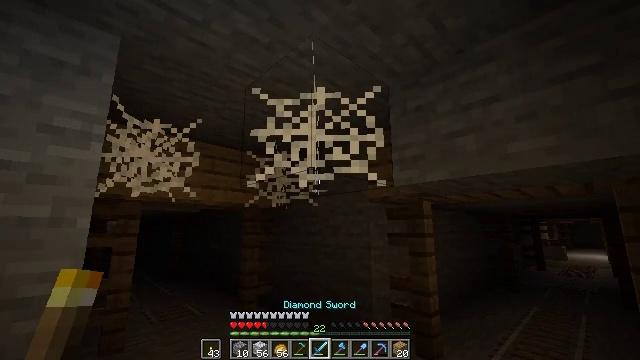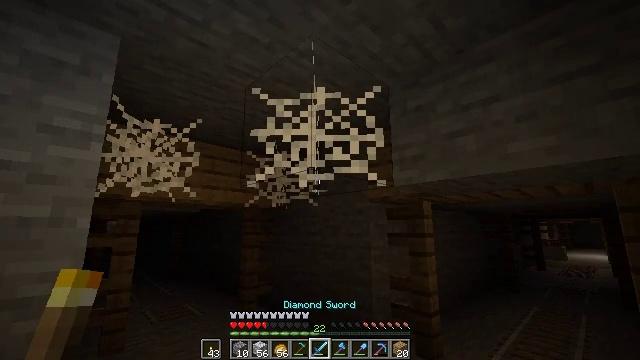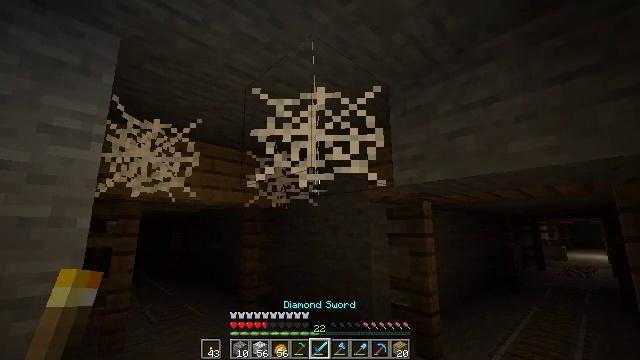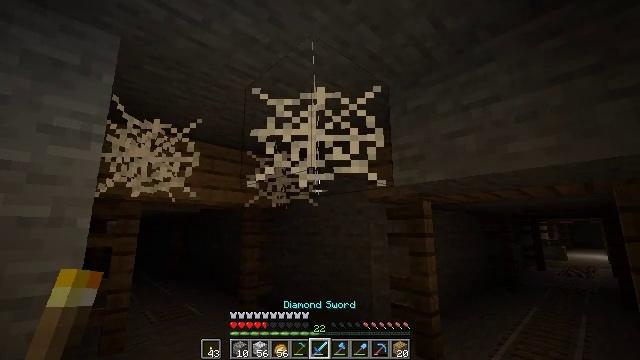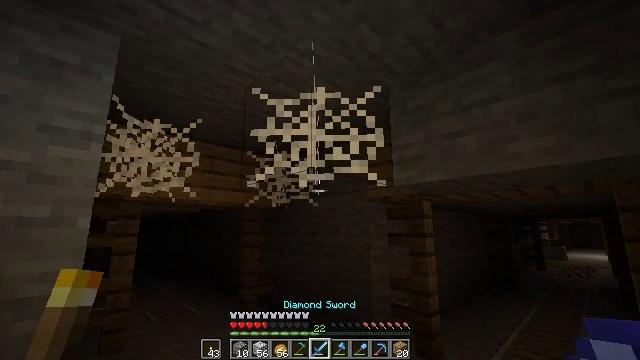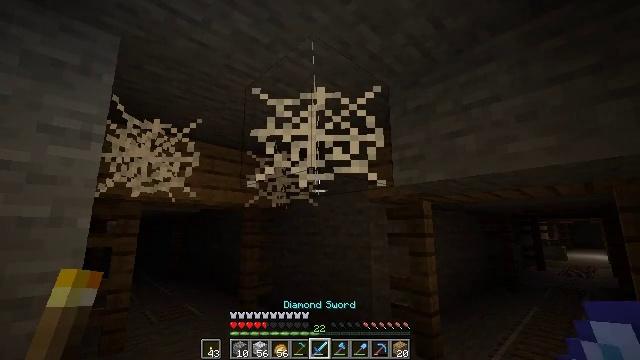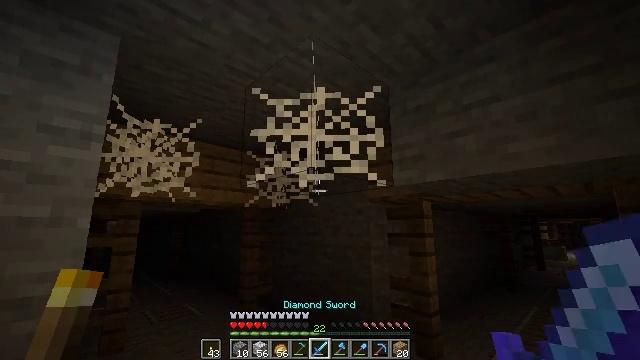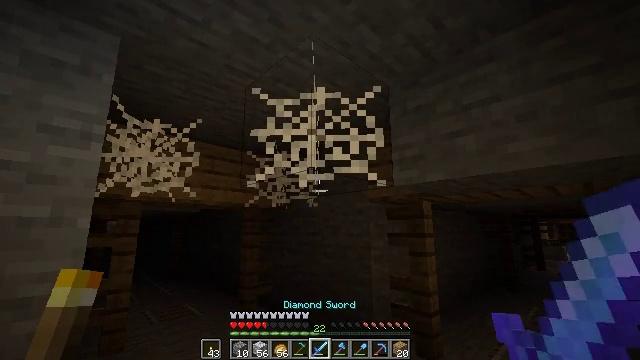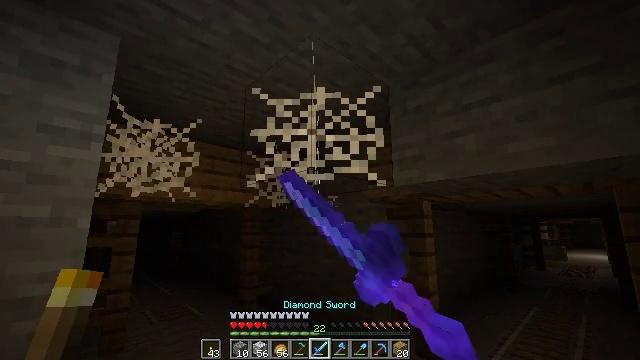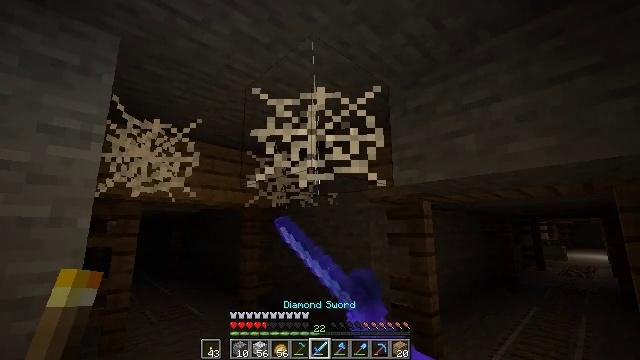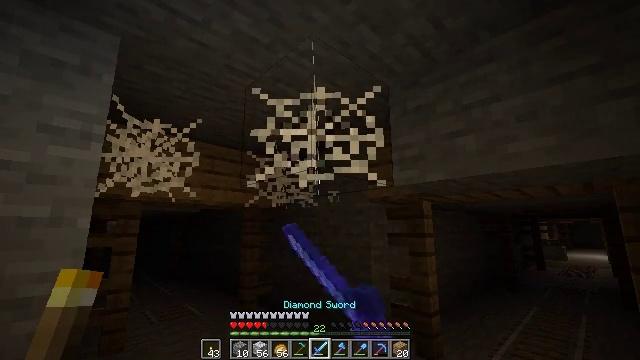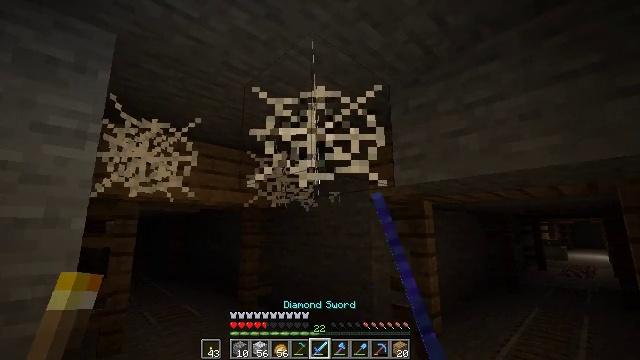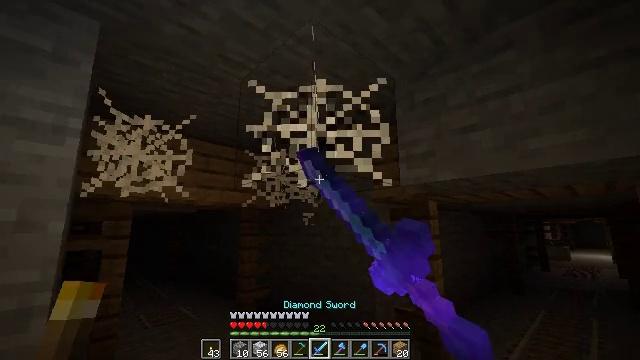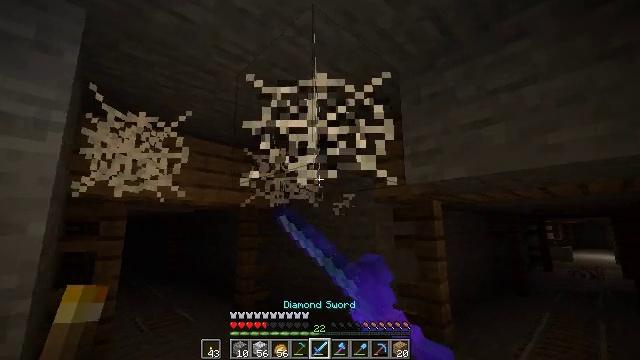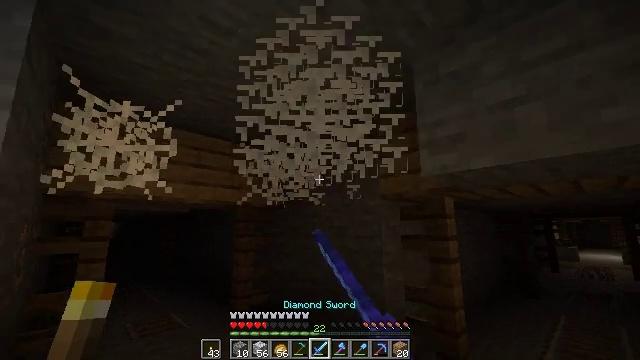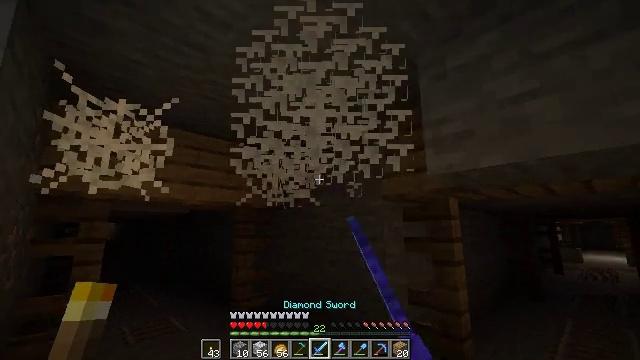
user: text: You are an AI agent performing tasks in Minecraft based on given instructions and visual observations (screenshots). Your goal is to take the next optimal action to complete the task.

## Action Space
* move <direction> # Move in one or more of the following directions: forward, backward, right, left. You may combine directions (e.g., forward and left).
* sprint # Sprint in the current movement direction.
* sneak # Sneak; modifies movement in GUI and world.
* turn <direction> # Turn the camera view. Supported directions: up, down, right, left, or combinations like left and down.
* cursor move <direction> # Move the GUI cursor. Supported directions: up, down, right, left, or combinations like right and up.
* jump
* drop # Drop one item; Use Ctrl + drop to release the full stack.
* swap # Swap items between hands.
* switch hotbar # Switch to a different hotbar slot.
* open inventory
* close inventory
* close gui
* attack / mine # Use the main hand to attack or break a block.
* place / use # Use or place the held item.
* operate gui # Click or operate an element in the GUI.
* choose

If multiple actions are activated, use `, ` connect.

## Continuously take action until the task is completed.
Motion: motion action
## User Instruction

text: Collect cobweb using shears for string.
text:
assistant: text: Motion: no_op
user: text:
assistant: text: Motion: no_op
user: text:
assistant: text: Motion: no_op
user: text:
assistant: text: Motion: no_op
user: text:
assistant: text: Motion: no_op
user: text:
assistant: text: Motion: no_op
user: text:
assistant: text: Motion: attack / mine
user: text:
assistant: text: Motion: attack / mine
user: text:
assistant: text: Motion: attack / mine
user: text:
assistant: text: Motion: attack / mine
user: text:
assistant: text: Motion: move forward, attack / mine
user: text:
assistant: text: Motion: move forward, attack / mine
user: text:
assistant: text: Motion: move forward, attack / mine
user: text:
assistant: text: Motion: move forward, attack / mine
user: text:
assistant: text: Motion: attack / mine
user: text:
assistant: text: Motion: turn left, attack / mine
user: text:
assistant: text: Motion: turn left, attack / mine
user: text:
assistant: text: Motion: attack / mine
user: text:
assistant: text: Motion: attack / mine
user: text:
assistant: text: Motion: move forward, attack / mine
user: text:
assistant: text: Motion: move forward, attack / mine
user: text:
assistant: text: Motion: move forward, attack / mine
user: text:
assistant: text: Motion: move forward, attack / mine
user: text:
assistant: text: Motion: move forward, attack / mine
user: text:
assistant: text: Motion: attack / mine
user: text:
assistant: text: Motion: attack / mine
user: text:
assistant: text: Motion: attack / mine
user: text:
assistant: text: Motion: attack / mine
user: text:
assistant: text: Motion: attack / mine
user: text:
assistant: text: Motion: turn left, attack / mine